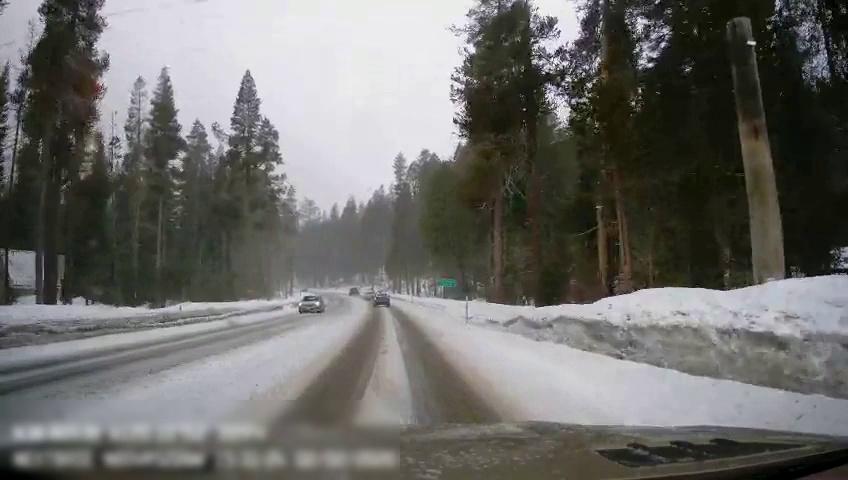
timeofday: Day
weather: Snowy
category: Drivable Space
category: Vehicles | Car
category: Vehicles | SUV
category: Vehicles | Car
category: Vehicles | SUV
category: Traffic | Signs